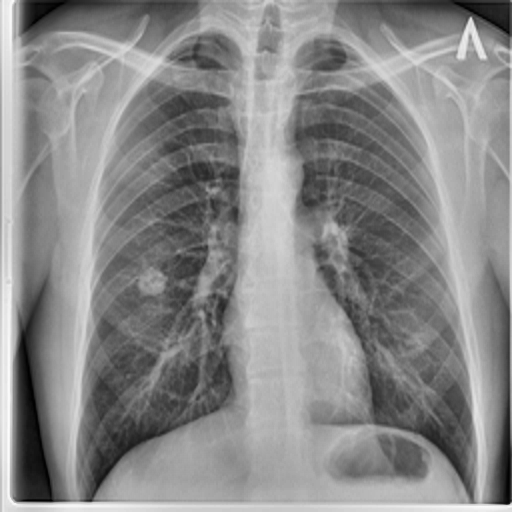
Finding: TUBERCULOSIS